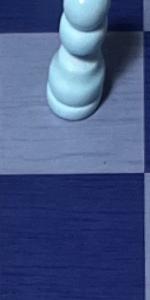
Label: Empty